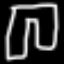
Label: pants